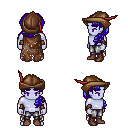
a pixel art fantasy rpg character, male body template, dark elf, purple skin, brown tattered cape, metal pants, blue princess hairstyle, leather cap, leather bracers, brown shoes, four views (front, back, left, right), 2x2 character sprite sheet, small pixel art, hard edges, no anti-aliasing